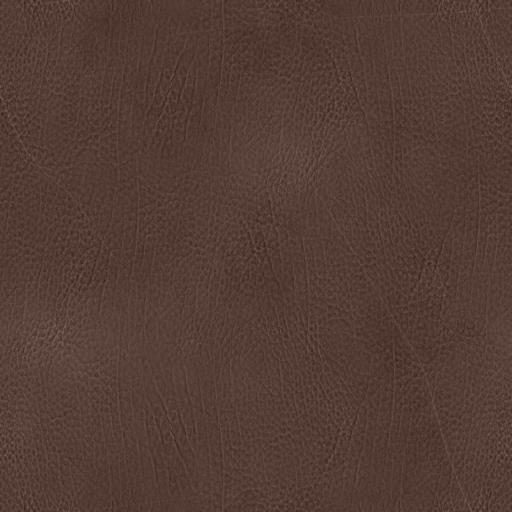
Tags: brown leather